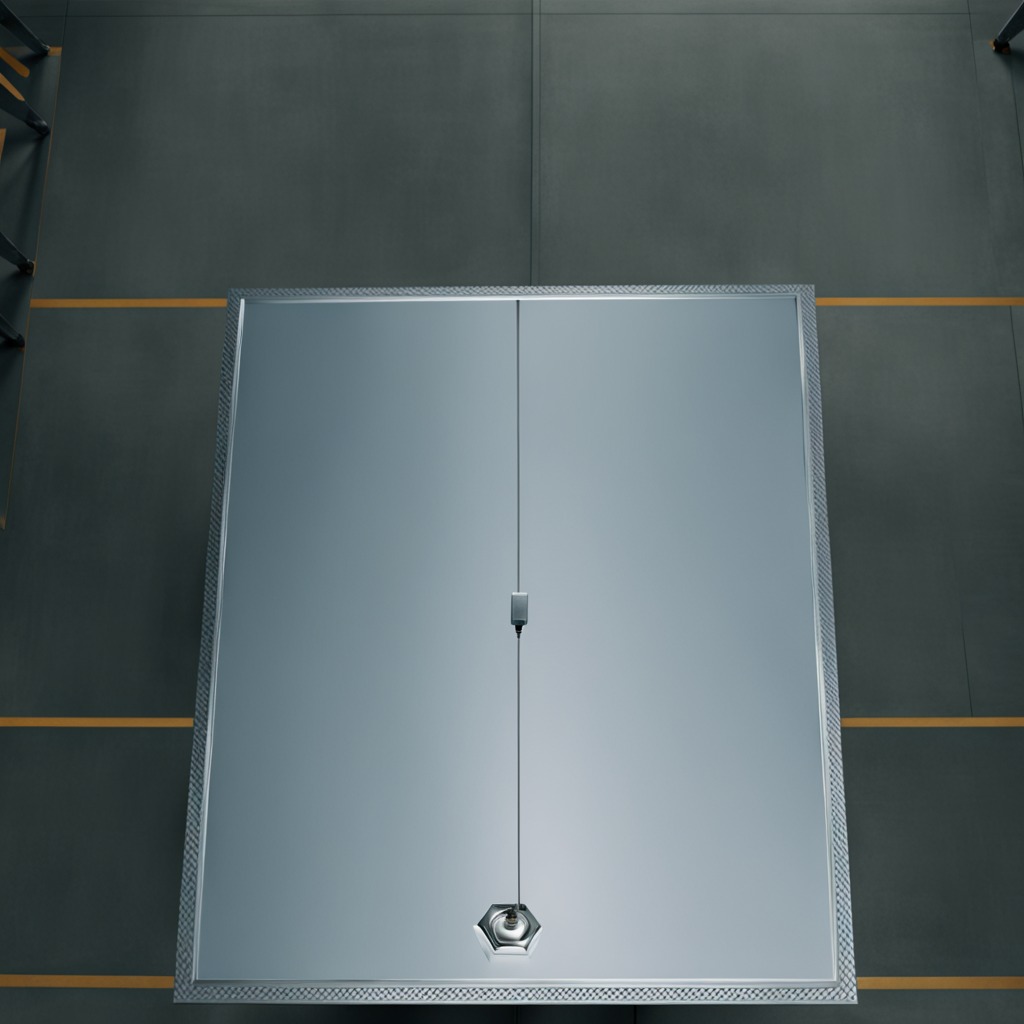
A metal nut is lying on the toolbox surface in the airplane hangar workshop.